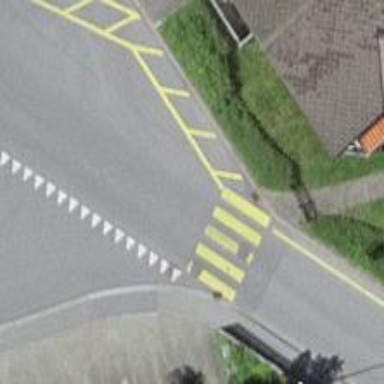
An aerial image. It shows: Uncontrolled road crossing.